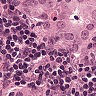
Metastatic tissue present: yes